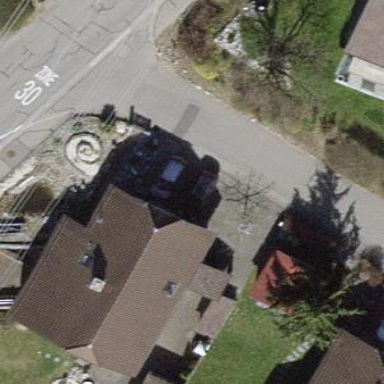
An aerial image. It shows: Detached building with half-hipped roof shape.